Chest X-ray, AP view. Patient: 42 years old, sex F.
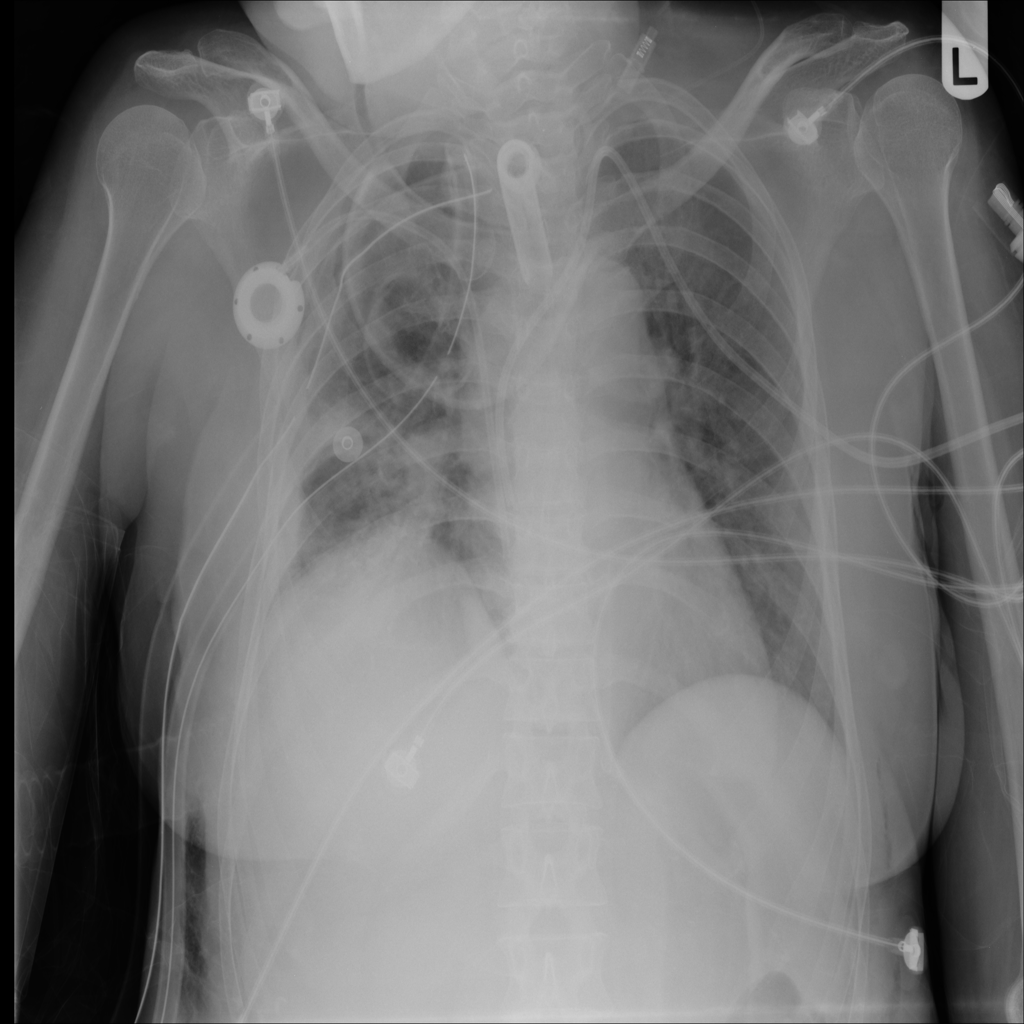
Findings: Infiltration